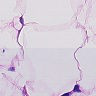
Metastatic tissue present: no